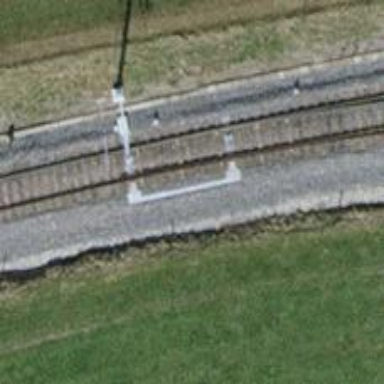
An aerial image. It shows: Railway switch.